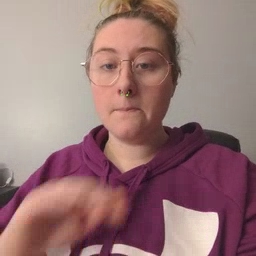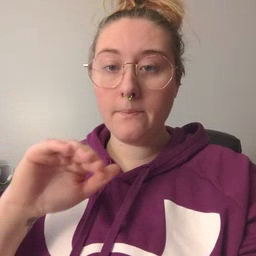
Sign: pool